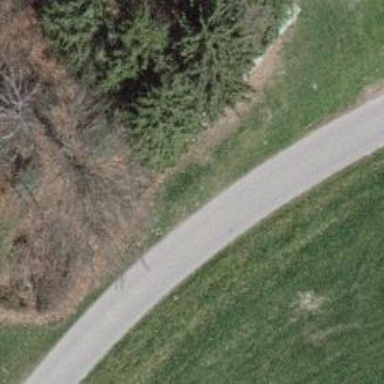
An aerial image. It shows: Unclassified road with concrete surface.